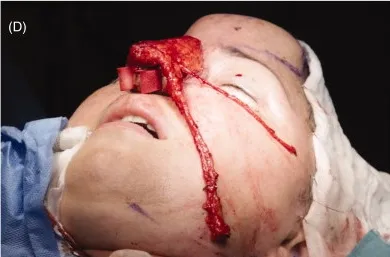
Intraoperative pictures from the 2nd stage. Donor vessels were anatomised to the facial vessels, donor nerve to the branch of the infraorbital nerve (D).
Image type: medical_photograph (other_medical_photograph)